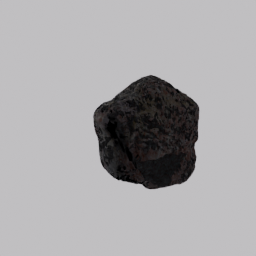
Label: nature